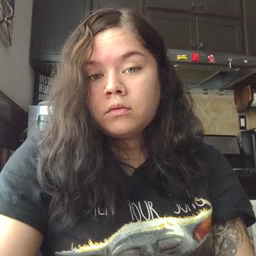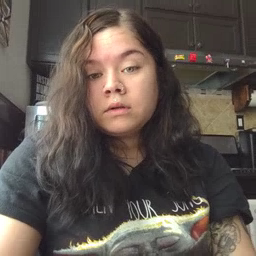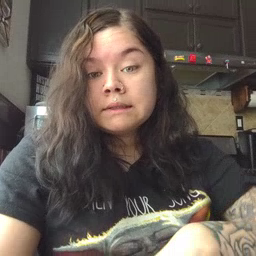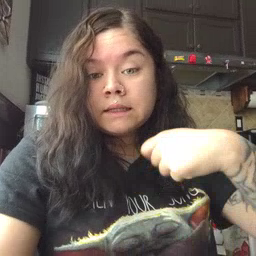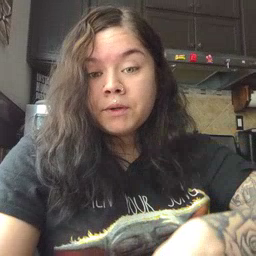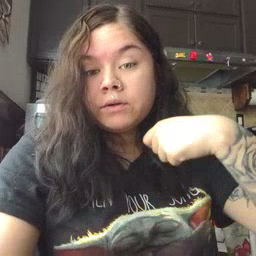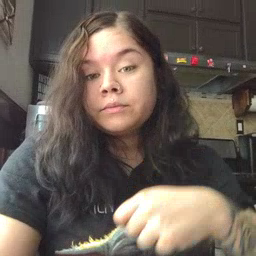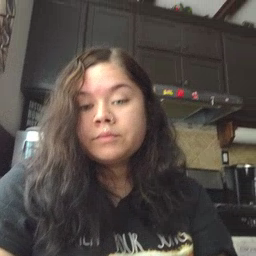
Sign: zipper